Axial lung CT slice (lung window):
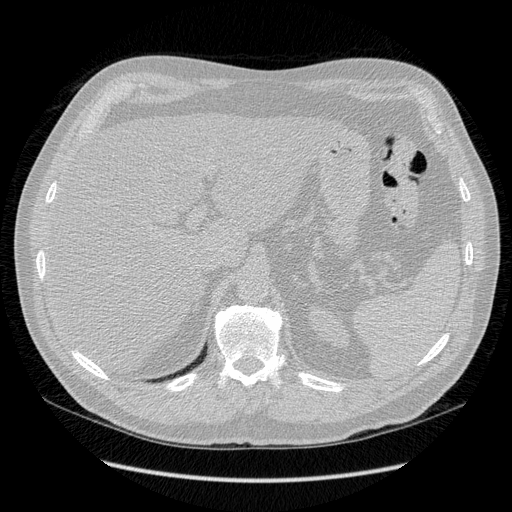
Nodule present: no